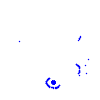
Particle: pion